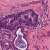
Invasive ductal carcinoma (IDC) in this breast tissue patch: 0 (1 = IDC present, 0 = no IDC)